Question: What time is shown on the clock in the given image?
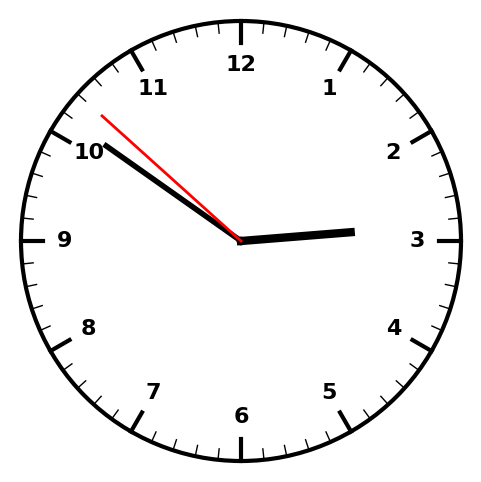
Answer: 02:50:52